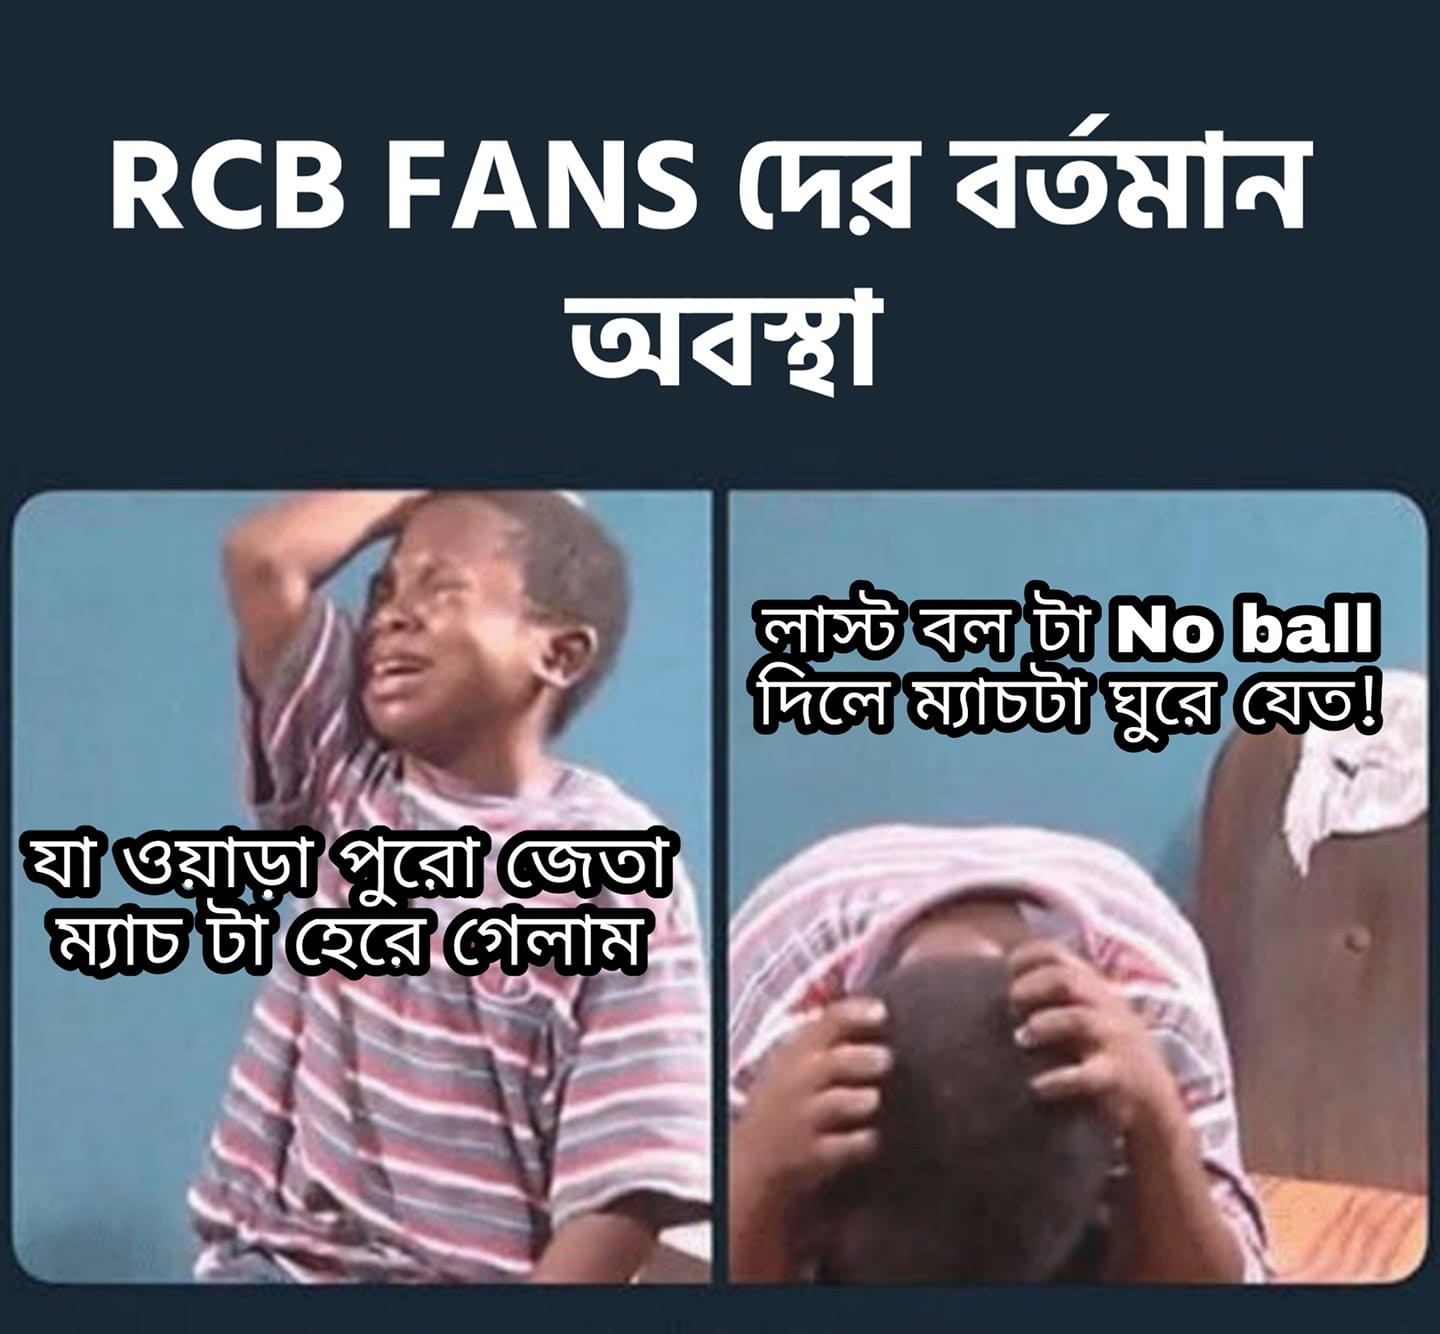
Caption: RCB FANS দের বর্তমান অবস্থা    যা ওয়াড়া পুরো জেতা ম্যাচ টা হেরে গেলাম   লাস্ট বল টা No ball দিলে ম্যাচটা ঘুরে যেত !
Label: non-hate